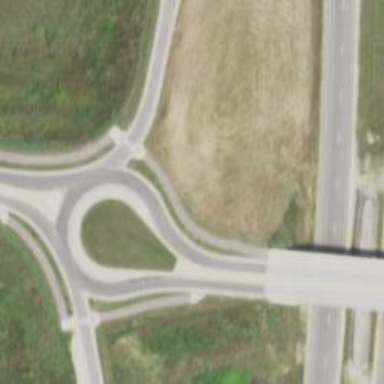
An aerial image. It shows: Tertiary road with asphalt surface leading to roundabout junction.